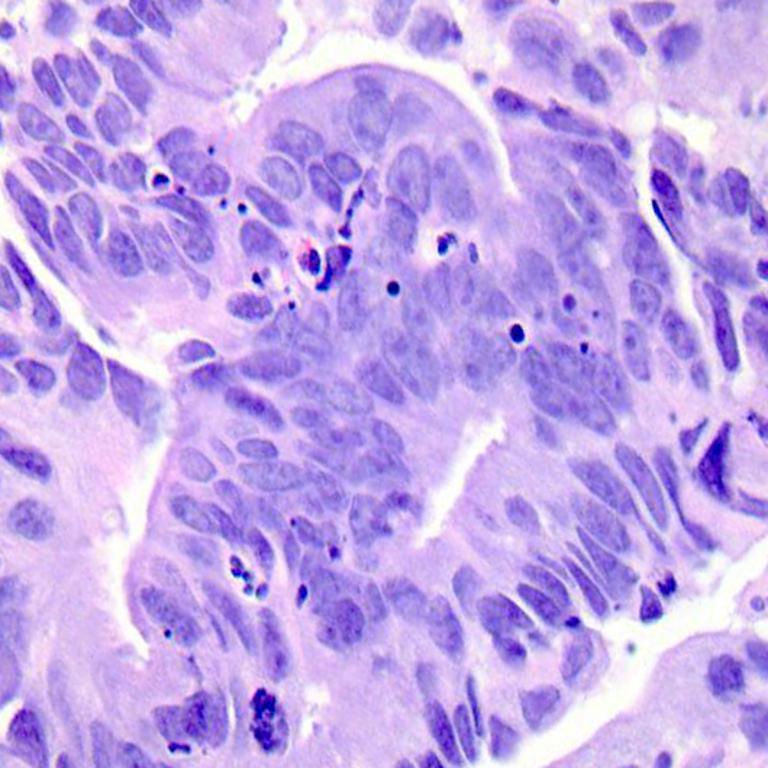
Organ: colon
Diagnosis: adenocarcinomas